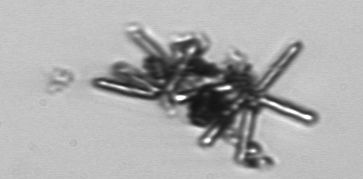
Label: Thalassionema